Question: I'm using the DataTables plugin to sort a basic html table. One of the columns in the table contains a select box on each row that contain statuses pertinent to the application.
Currently, I'm just using the basic code to initialize the DataTable:
'''
$(document).ready(function () {
$('.tacticInstancesTable').dataTable({
"aaSorting": [[4, "desc"]]
});
});
'''
Is it possible to modify this code so I can sort by values selected in the combo boxes? The solution has been difficult to find because most search results provide answers on how to sort using a combo box - whereas I want to sort the combo boxes themselves.

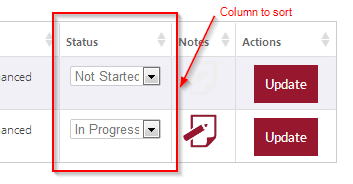
Answer: DataTables.Net is an extensive plugin and covers most of the resources you need.
You need to use 'dom-select'
'''
{ "sSortDataType": "dom-select" }
'''
Need full HTML and table structure for correct answer, but this is how you implement sorting feature for something like what you want (with 'sSortDataType: "dom-select"'):
'''
$(document).ready(function() {
$('#example').dataTable( {
"aoColumns": [
null,
null,
{ "sSortDataType": "dom-text" },
{ "sSortDataType": "dom-text", "sType": "numeric" },
{ "sSortDataType": "dom-select" },
{ "sSortDataType": "dom-checkbox" }
]
} );
} );
'''
Here's your answer: <URL>
## Update
<URL>